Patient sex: F
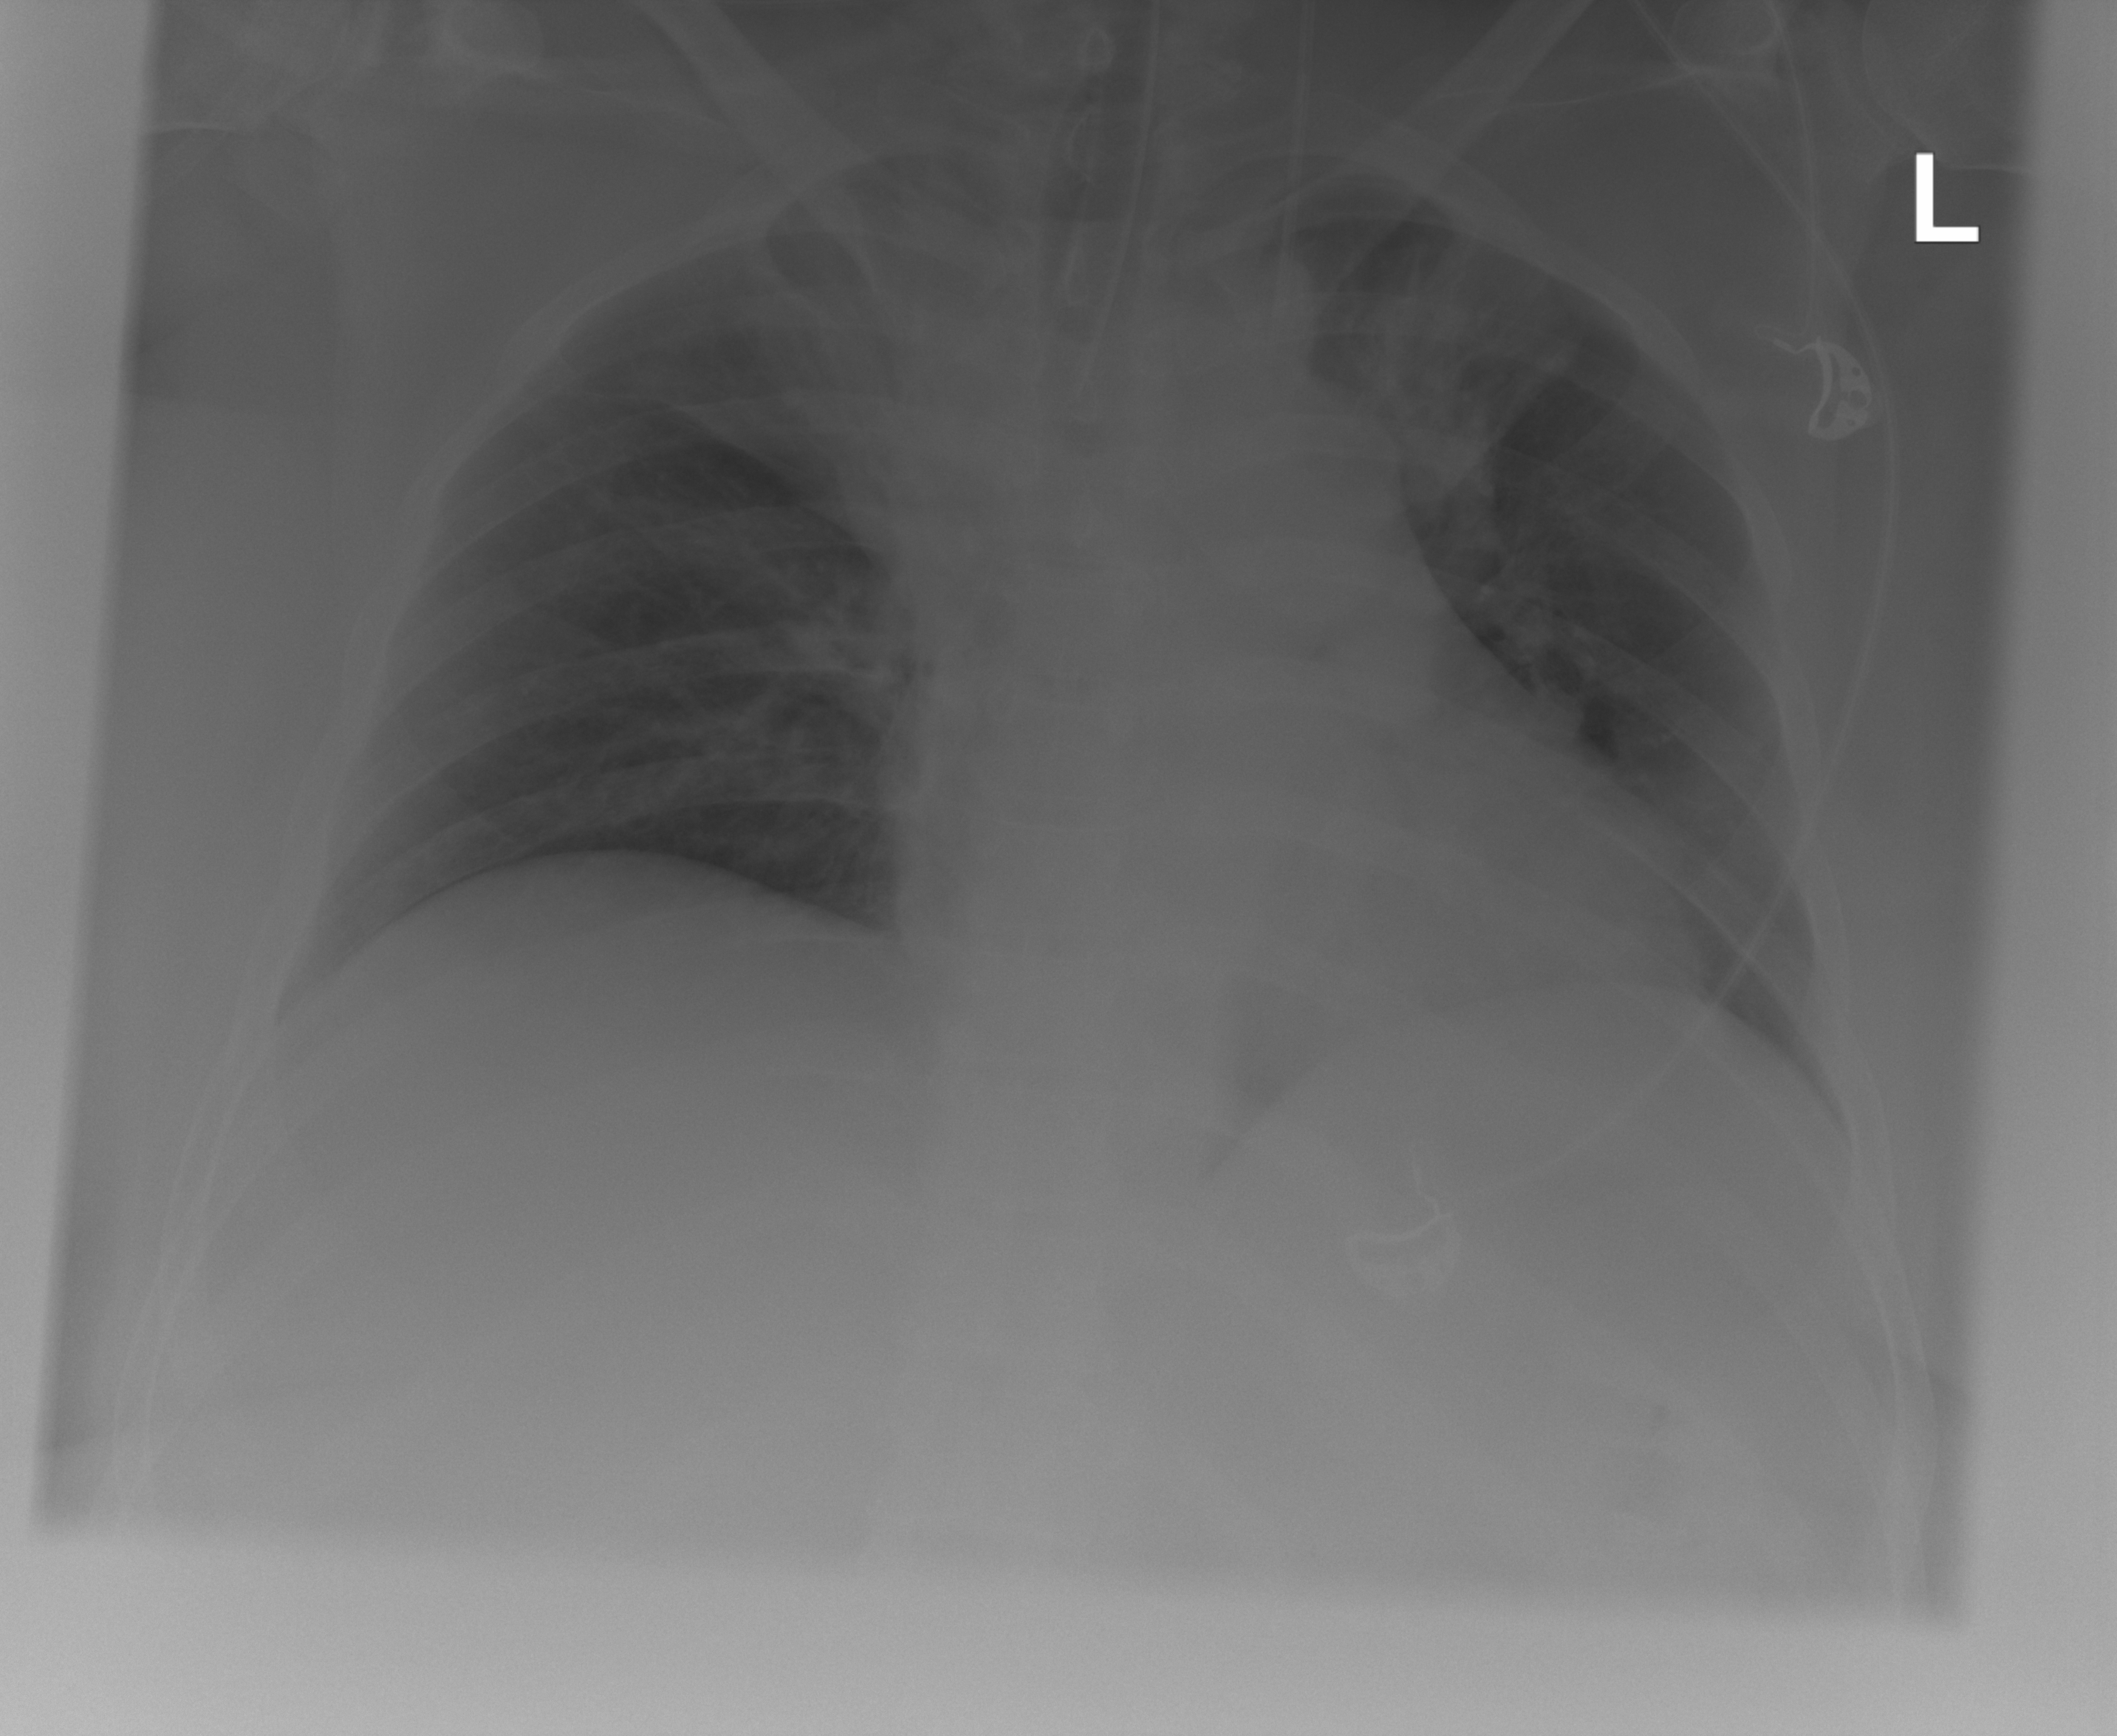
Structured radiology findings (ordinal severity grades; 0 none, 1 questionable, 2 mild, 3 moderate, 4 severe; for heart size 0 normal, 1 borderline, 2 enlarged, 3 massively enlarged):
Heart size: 1
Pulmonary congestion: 1
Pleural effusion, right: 0
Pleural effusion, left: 0
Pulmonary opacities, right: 0
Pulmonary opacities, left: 0
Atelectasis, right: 0
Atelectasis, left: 0